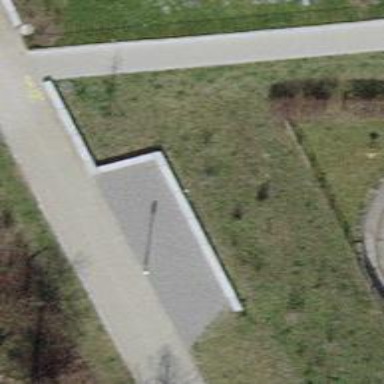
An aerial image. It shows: Concrete bench.